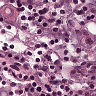
Metastatic tissue present: no